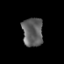
Tissue: prostate
Cell type: T cells
Senescence score: 0.3449
Nuclear area (px): 580
Mean DAPI intensity: 96.669